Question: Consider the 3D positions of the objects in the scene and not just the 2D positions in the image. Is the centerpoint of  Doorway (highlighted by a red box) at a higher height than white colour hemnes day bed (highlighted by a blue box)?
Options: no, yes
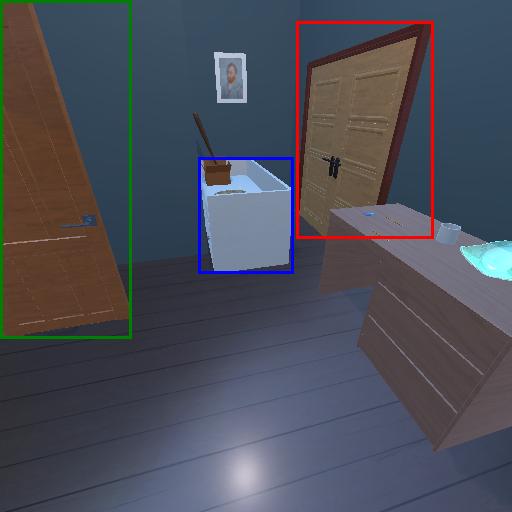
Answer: no